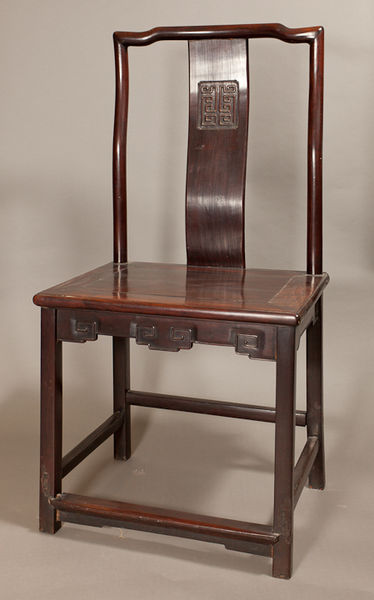
Titel: Teakwood Straight Chair
Standort: Amherst (Massachusetts, USA)
Institution: Mead Art Museum, Amherst College
Schlagwörter: chair, red, stool, old, seat, sit, wall, japanese, pattern, picture, reflection, brown, floor, wooden, wood, naked, flat, light, frame, ornament, shadow, writing, photo, sculpture, spiral, wave, royal, ancient, antique, design, square, ornaments, back, bent, museum, shiny, engraving, geometric, squares, seal, legs, chinese, asian, four, simple, stamp, china, laquer, artifact, train, carving, ornamental, oriental, bottom, swirls, dust, potrait, dirty, leg, relax, maroon, emblem, furniture, d, clear, ornamentation, carved, cherry, inlay, straight, crafts, minimalist, curved, polish, clean, polished, reflect, designs, sigil, boxy, meander, rung, varnish, mahogony, wooden chair, wood chair, mahogany, arts and crafts, chair photo, chair picture, picture of chair, picture of a chair, curniture, four legs, chineese, bent back, groved, grooved, open back, joined legs, empty background, mahagony, furnishfurniture, varnished, rungs, stretchers, high back, no armrest, curved back rest with square detailing, curved back, dark brown